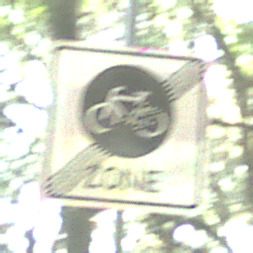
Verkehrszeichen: EndeFahrradzone
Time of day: Midday
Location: Outdoor (Nature)
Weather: Clear
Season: NotSpecified
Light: Natural